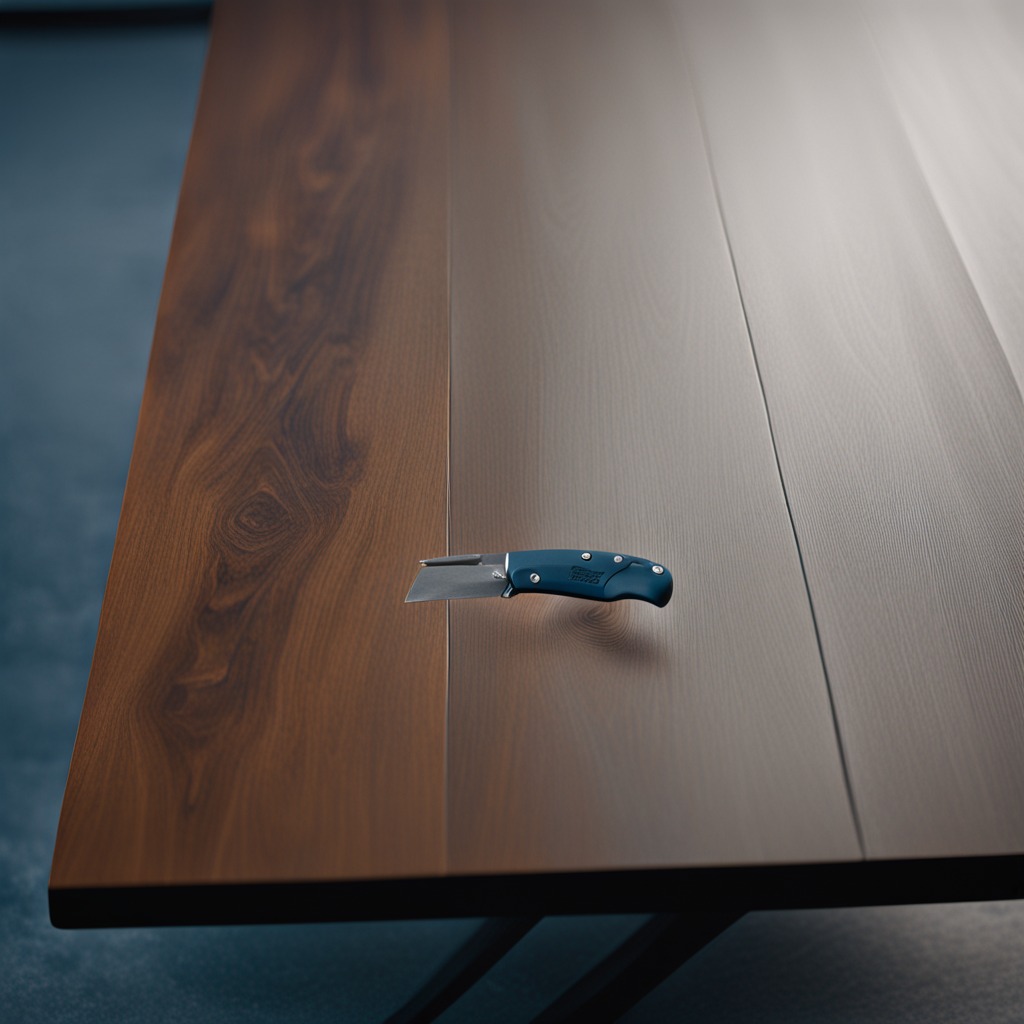
A utility knife lying on the table.